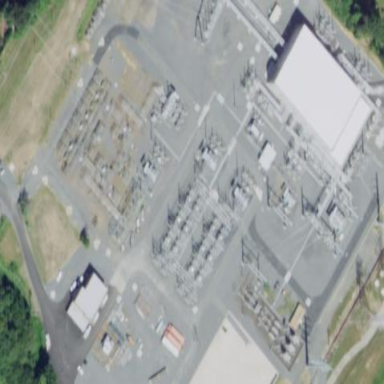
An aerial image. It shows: Outdoor substation at the transmission level.